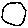
Label: circle